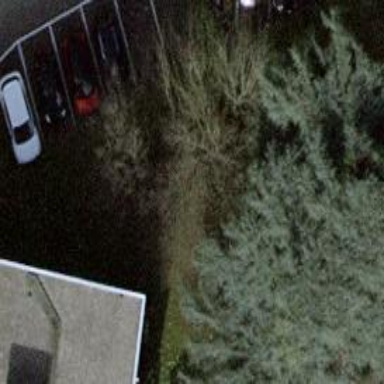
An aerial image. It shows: Evergreen tree with needle-leaved leaves.